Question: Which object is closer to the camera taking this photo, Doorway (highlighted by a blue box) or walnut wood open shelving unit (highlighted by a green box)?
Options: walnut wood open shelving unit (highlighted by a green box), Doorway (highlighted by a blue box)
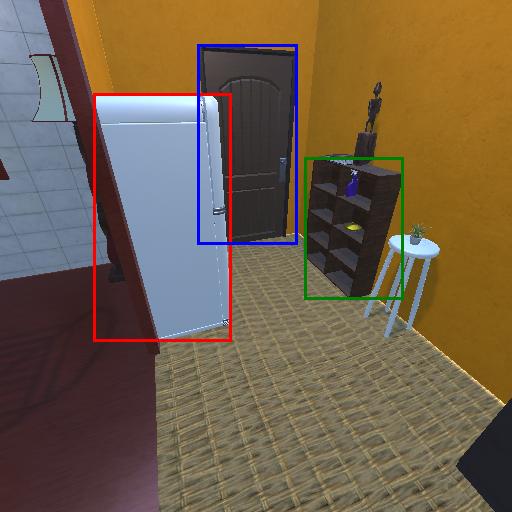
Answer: walnut wood open shelving unit (highlighted by a green box)